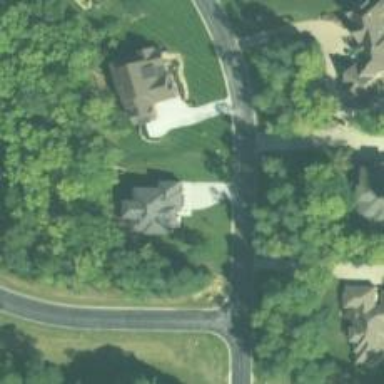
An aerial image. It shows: Driveway leading to service road.